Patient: sex F, age 34
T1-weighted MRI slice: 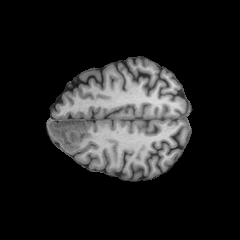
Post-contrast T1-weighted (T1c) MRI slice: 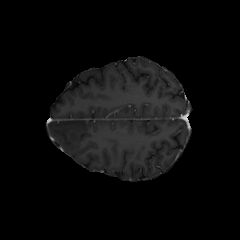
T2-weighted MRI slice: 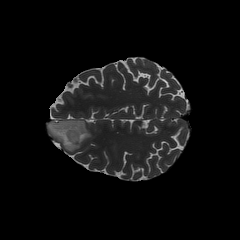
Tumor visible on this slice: yes
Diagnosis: Astrocytoma, IDH-mutant
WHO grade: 2